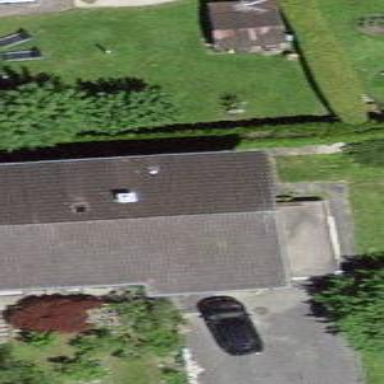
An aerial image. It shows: Residential building.